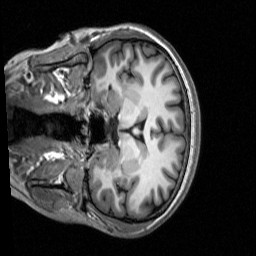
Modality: T1w
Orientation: coronal
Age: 25
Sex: female
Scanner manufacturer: siemens
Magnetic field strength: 3 T
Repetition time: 2.53 s
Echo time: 0.00277 s